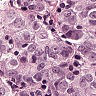
Metastatic tissue present: yes